Interaction volume radius: 5 \u00c5
Interaction volume height: 30 \u00c5
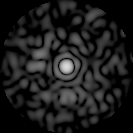
Disorder parameter: 0.8376